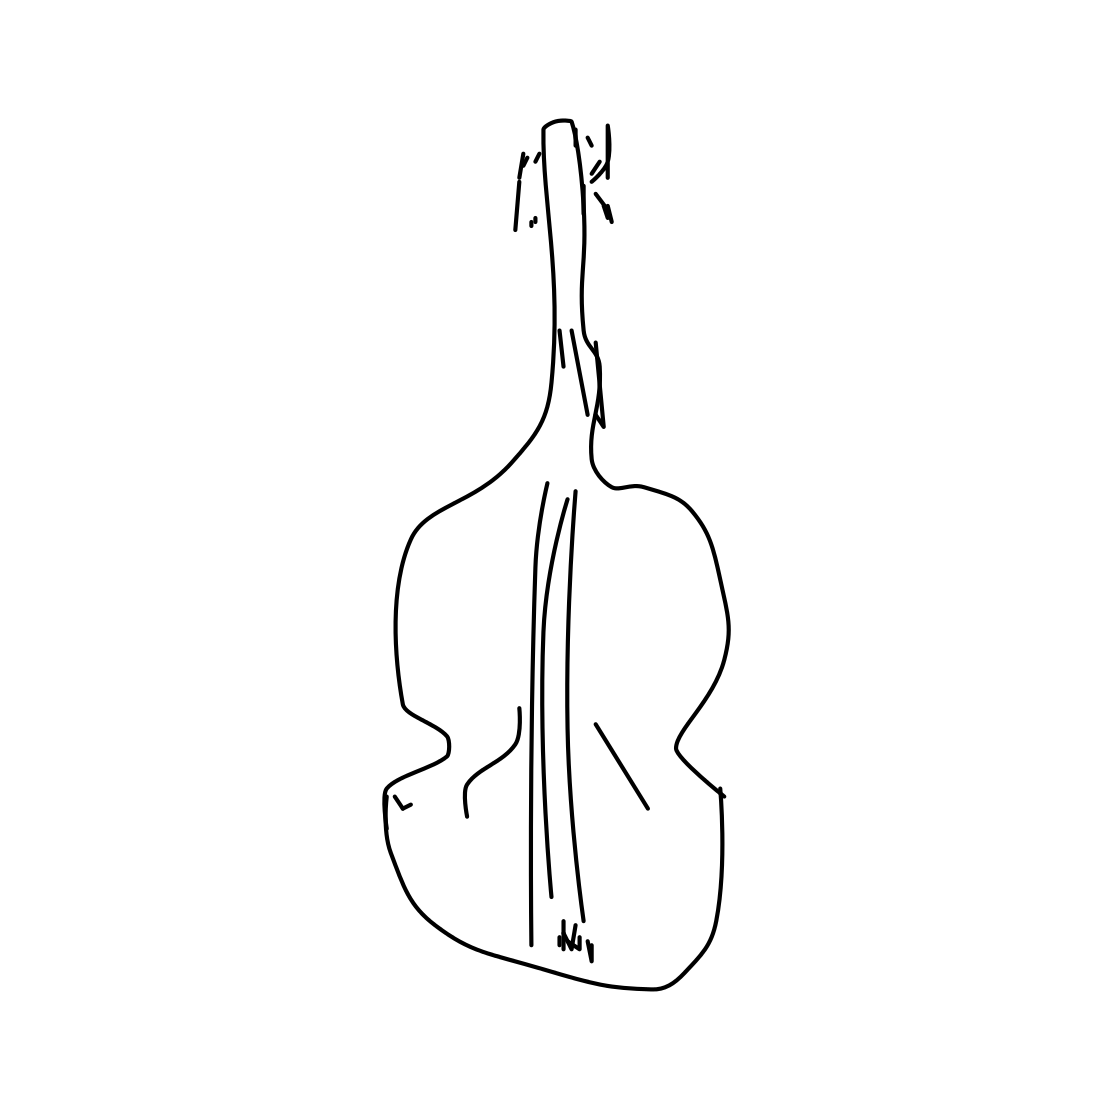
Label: violin